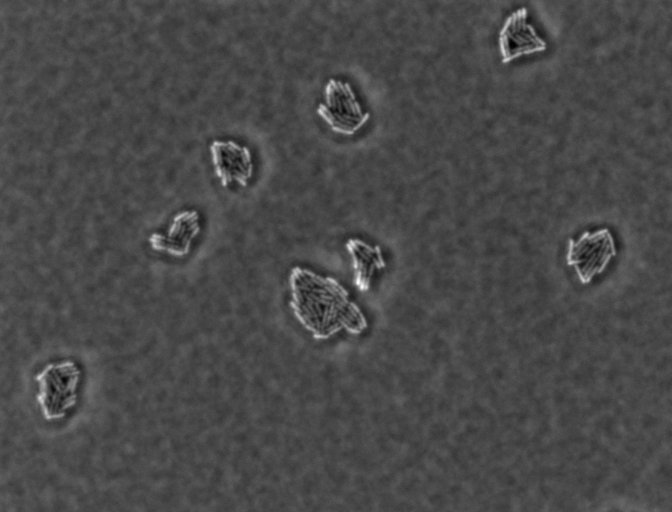
Salmonella enterica Typhimurium